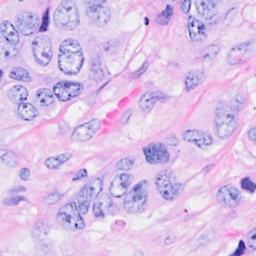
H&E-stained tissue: Breast